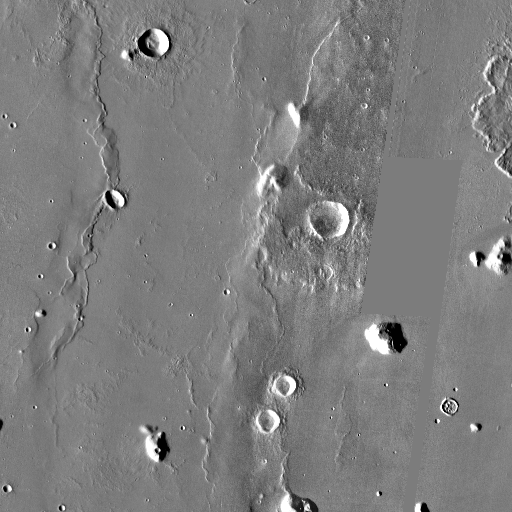
Crater classes present: Background, Other, Layered, Buried